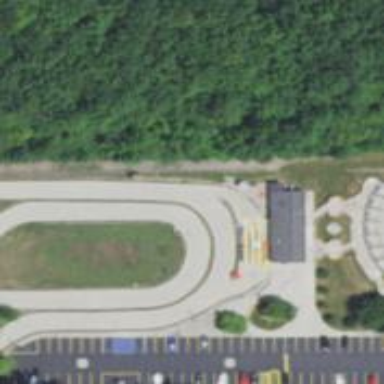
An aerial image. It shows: Motor sport raceway.